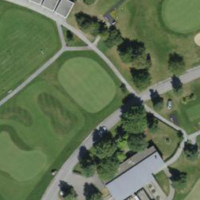
EUNIS habitat code: 53
Species observed at this site:
Prunus spinosa